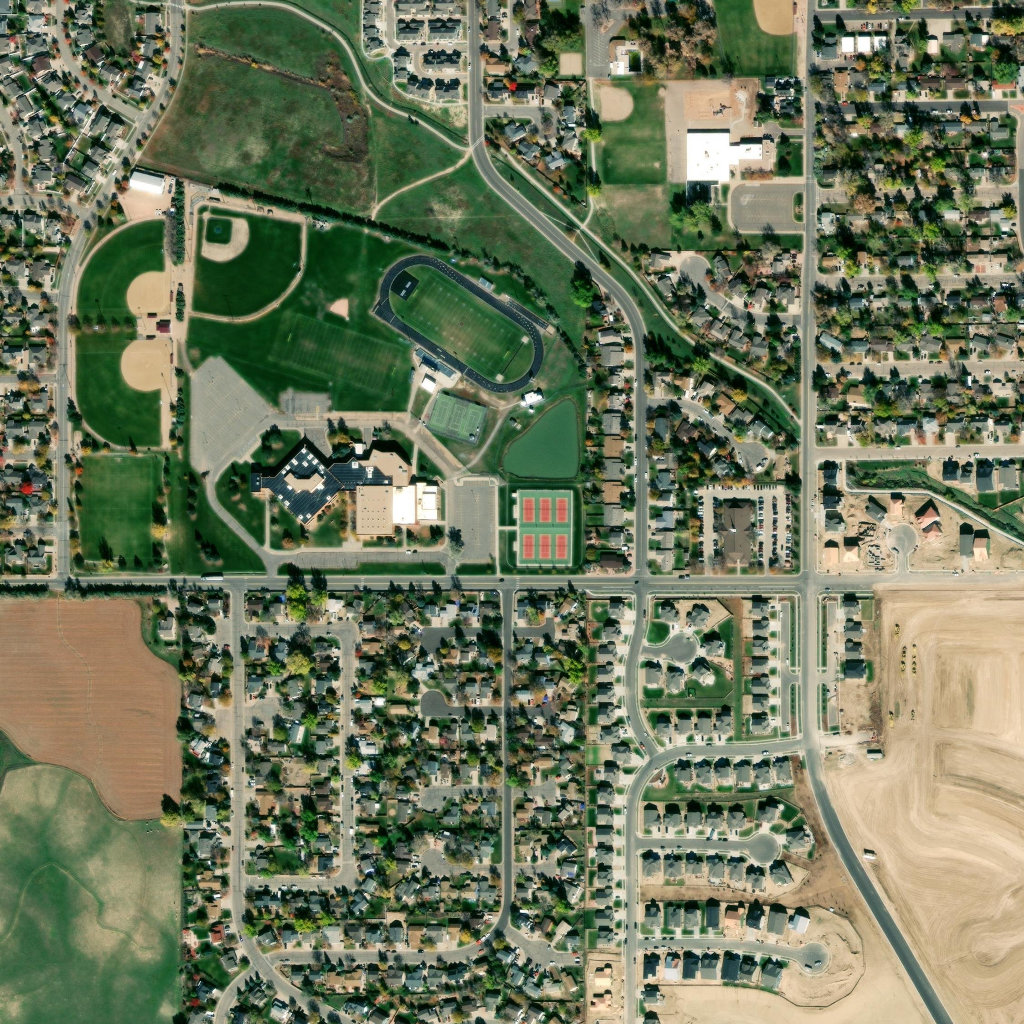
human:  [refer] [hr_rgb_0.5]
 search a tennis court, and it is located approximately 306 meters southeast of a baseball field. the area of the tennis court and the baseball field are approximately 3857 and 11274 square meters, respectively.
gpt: <box>[[50, 47, 55, 55, 0]]</box>

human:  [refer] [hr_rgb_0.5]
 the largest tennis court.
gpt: <box>[[50, 47, 55, 55, 0]]</box>